Field crop: maize
Growth stage: 2
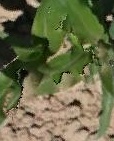
Species: maize